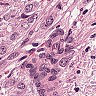
Metastatic tissue present: yes